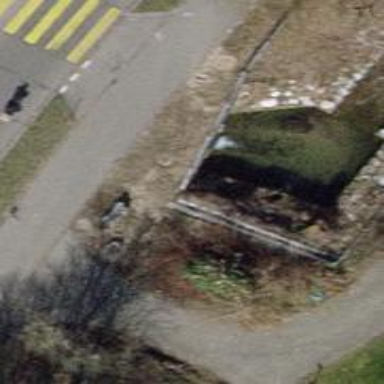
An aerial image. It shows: Culvert tunnel.